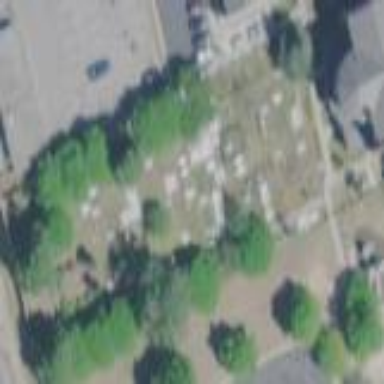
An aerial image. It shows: Graveyard.